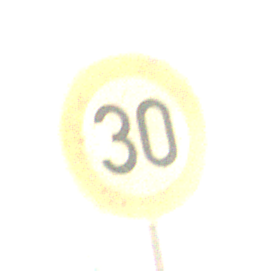
Verkehrszeichen: Geschwindigkeit30
Umgebung: Indoor, Urban
Tageszeit: Midday
Wetter: NotSpecified
Licht: Natural
Jahreszeit: NotSpecified
Kontrast: MediumContrast